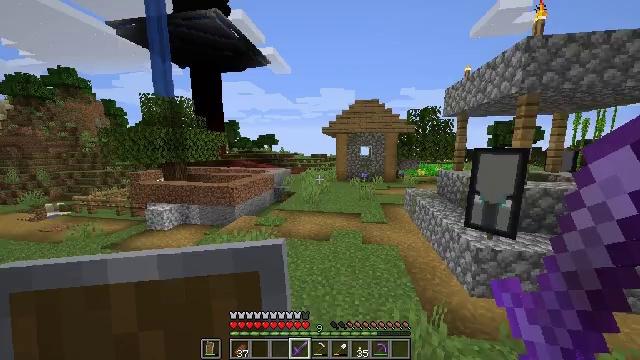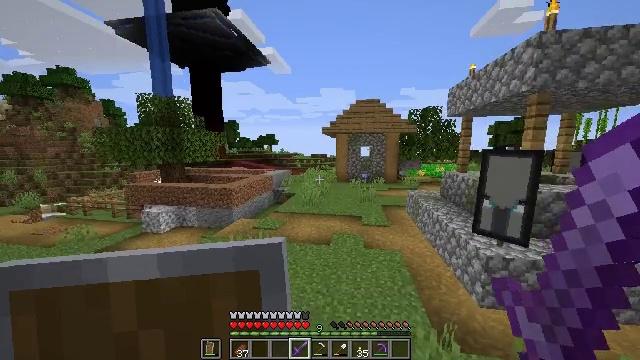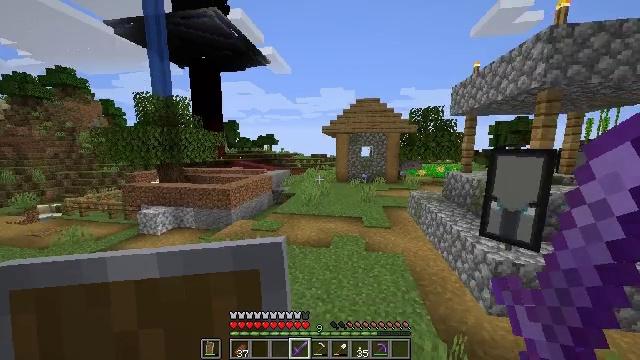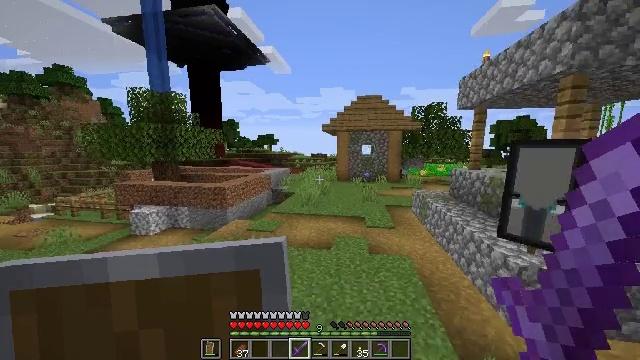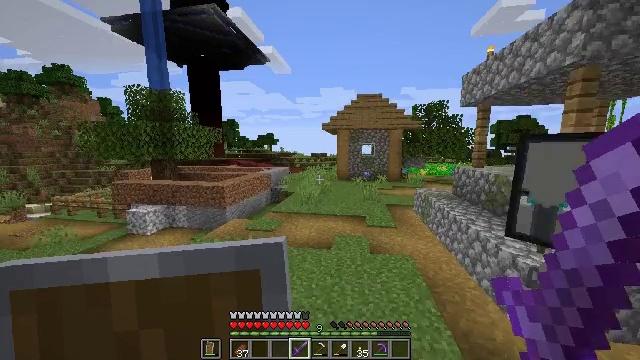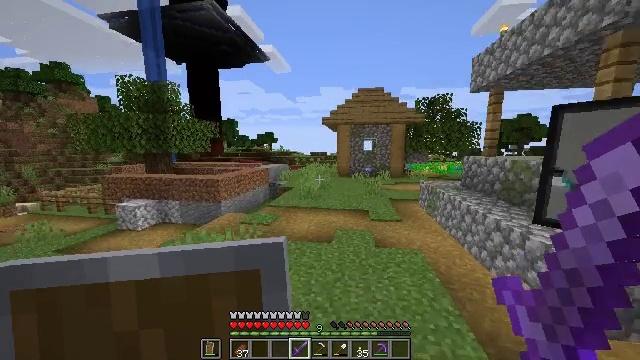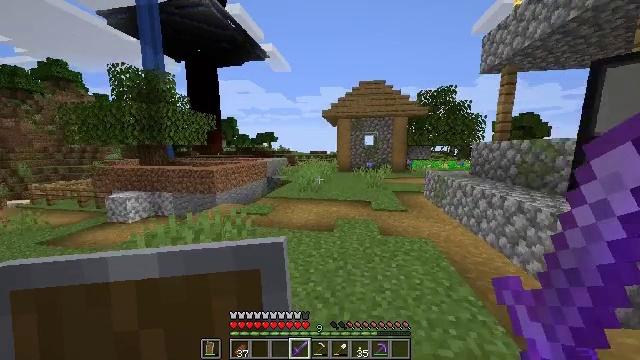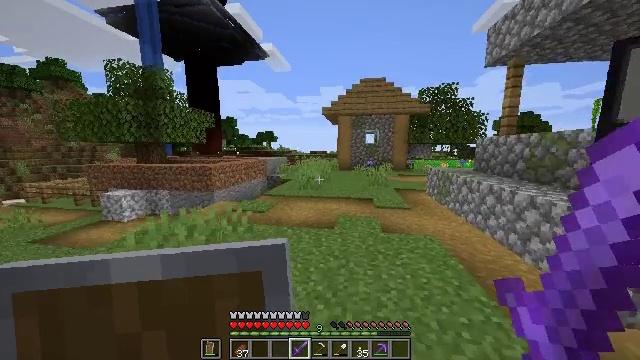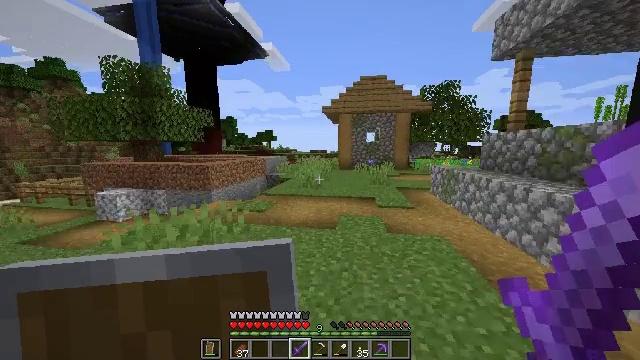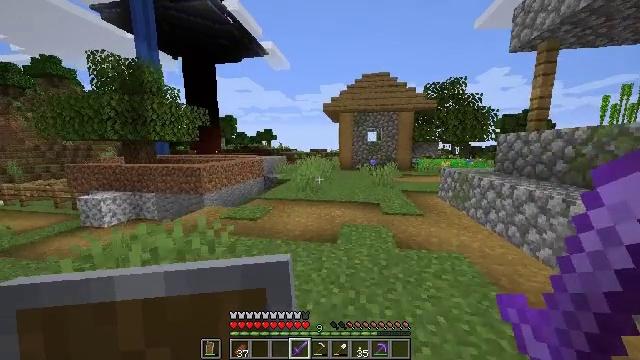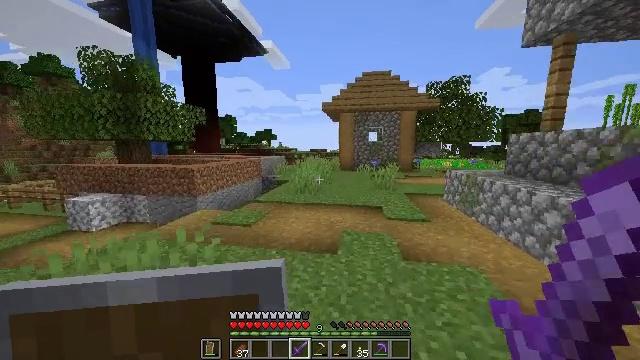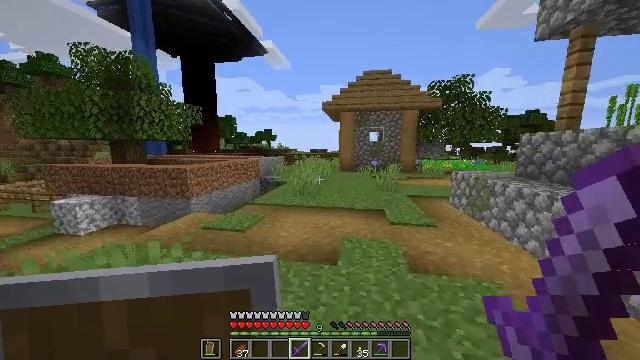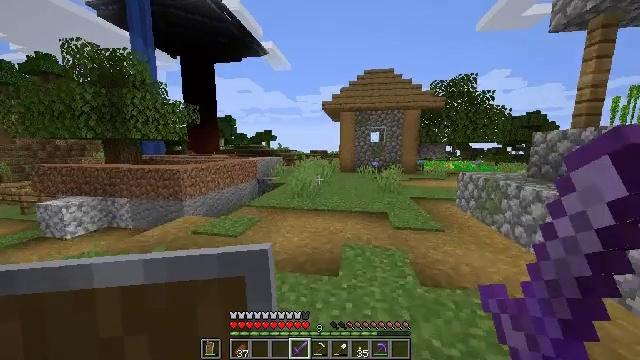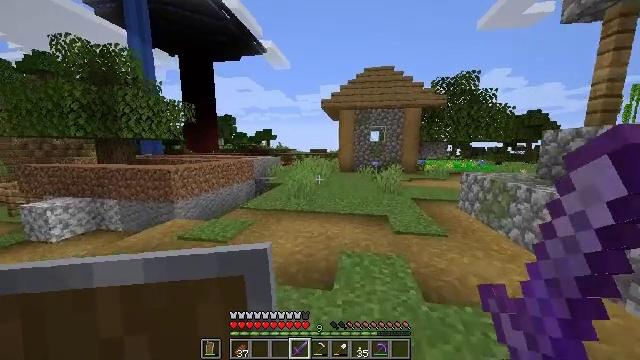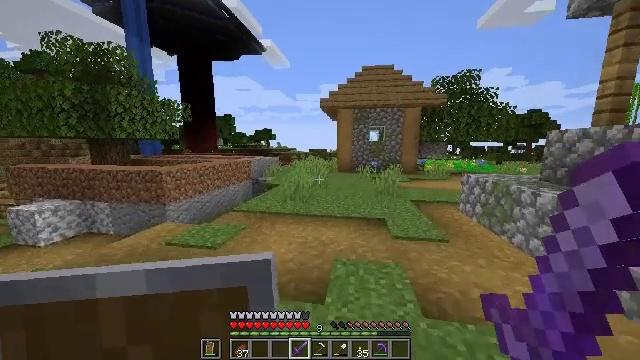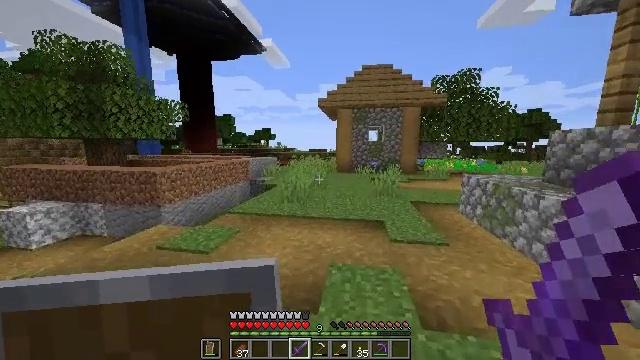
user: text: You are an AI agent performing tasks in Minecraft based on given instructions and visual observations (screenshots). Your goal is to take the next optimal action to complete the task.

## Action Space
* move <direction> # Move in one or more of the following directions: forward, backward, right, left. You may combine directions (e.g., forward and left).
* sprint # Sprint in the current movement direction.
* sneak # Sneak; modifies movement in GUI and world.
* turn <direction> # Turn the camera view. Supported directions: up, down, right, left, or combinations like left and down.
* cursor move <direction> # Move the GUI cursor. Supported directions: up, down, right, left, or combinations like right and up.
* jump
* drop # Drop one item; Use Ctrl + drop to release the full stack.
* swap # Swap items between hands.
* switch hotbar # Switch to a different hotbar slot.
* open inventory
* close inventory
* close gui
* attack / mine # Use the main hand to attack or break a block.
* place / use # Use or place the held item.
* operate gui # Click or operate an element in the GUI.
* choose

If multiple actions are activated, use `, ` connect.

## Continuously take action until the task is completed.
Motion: motion action
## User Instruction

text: Gather wheat by left-clicking on it.
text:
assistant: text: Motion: move forward, jump
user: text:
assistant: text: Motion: move forward, jump
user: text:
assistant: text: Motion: move forward
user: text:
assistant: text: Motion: move forward
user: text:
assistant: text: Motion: move forward
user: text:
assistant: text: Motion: move forward
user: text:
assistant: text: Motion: move forward
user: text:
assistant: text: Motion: move forward
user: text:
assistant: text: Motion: move forward
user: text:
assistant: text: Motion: move forward
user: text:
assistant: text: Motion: move forward
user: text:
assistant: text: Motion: move forward
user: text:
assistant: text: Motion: move forward and move right
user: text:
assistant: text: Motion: move forward and move right
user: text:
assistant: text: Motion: move forward and move right
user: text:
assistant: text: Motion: move forward and move right
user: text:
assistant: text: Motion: move forward and move right
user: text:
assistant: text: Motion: move forward
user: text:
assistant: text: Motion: move forward
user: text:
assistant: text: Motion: move forward
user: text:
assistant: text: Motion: move forward
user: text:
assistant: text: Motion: move forward
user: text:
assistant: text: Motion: move forward
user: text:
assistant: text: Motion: move forward, turn right and down
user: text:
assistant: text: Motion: move forward, turn right
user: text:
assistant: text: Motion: move forward, turn right
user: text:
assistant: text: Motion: move forward, turn right
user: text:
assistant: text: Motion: move forward
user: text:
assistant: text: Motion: move forward
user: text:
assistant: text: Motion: move forward